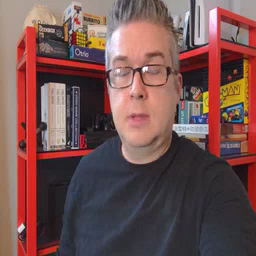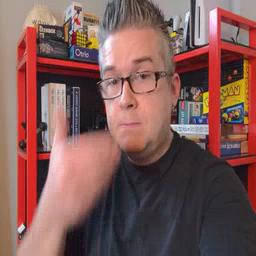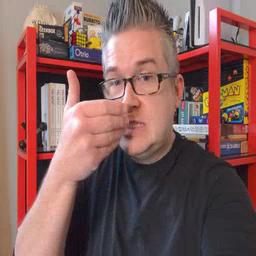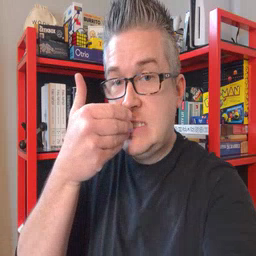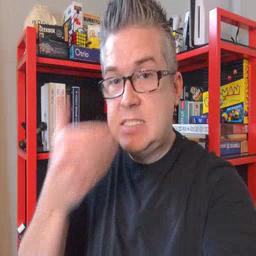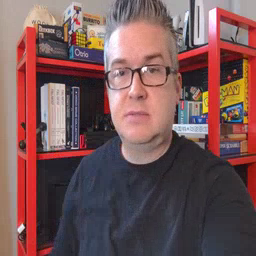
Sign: pizza